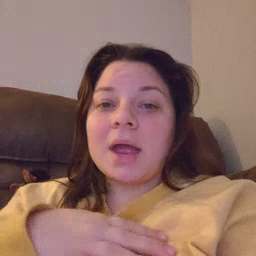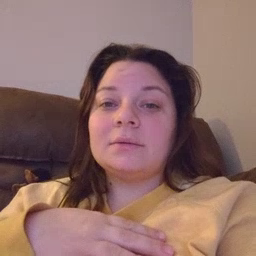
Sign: hide